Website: lowes
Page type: billing-address
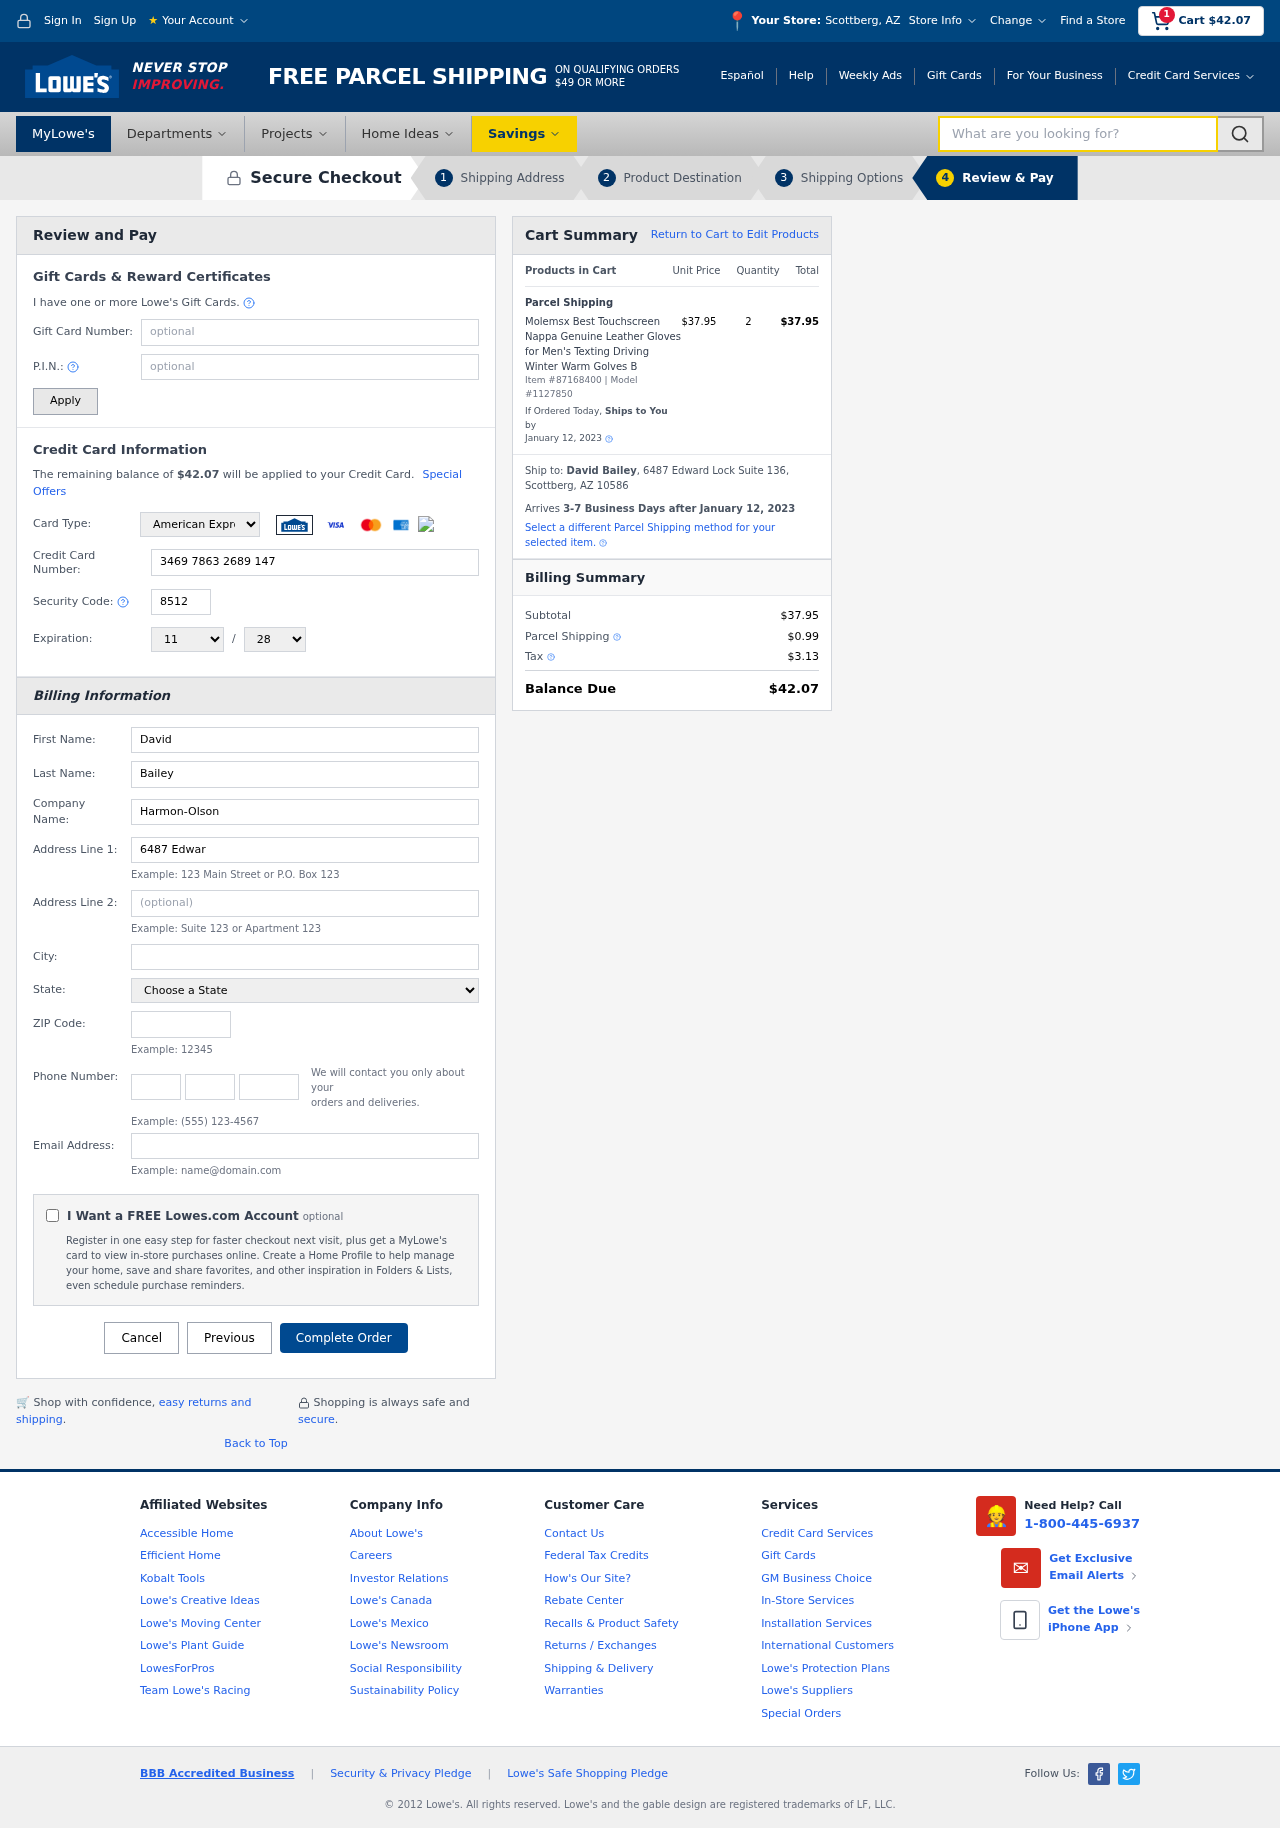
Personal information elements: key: PII_CARD_CVV
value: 8512
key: PII_CARD_EXPIRY_MONTH
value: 11
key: PII_CARD_EXPIRY_YEAR
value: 28
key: PII_CARD_NUMBER
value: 3469 7863 2689 147
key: PII_CARD_TYPE
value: American Express
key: PII_CITY
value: Scottberg
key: PII_CITY_STATE
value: Scottberg, AZ
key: PII_COMPANY
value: Harmon-Olson
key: PII_EMAIL
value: david.bailey@yahoo.com
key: PII_FIRSTNAME
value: David
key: PII_FULLNAME
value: David Bailey
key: PII_LASTNAME
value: Bailey
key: PII_PHONE_AREA
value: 277
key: PII_PHONE_PREFIX
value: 552
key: PII_PHONE_SUFFIX
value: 7506
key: PII_POSTCODE
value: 10586
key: PII_STATE
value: Arizona
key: PII_STREET
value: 6487 Edward Lock Suite 136
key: PII_CITY_STATE_ZIP
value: Scottberg, AZ 10586
Product elements: key: PRODUCT1_NAME
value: Molemsx Best Touchscreen Nappa Genuine Leather Gloves for Men's Texting Driving Winter Warm Golves B
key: PRODUCT1_PRICE
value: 37.95
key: PRODUCT1_QUANTITY
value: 2
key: PRODUCT_ITEM_NUMBER
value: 87168400
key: PRODUCT_MODEL_NUMBER
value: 1127850
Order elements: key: ORDER_SUBTOTAL
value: $42.07
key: ORDER_TOTAL
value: $42.07
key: ORDER_SHIPPING_DATE
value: January 12, 2023
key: ORDER_SUBTOTAL
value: $37.95
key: ORDER_DELIVERY_DATE
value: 3-7 Business Days after January 12, 2023
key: ORDER_SHIPPING_DATE2
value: January 12, 2023
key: ORDER_SUBTOTAL2
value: $37.95
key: ORDER_SHIPPING_COST
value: $0.99
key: ORDER_TAX
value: $3.13
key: ORDER_TOTAL2
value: $42.07
Search elements: key: HEADER_SEARCH
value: What are you looking for?